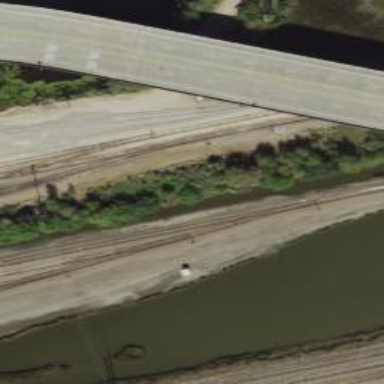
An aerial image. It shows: Railway track.